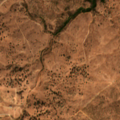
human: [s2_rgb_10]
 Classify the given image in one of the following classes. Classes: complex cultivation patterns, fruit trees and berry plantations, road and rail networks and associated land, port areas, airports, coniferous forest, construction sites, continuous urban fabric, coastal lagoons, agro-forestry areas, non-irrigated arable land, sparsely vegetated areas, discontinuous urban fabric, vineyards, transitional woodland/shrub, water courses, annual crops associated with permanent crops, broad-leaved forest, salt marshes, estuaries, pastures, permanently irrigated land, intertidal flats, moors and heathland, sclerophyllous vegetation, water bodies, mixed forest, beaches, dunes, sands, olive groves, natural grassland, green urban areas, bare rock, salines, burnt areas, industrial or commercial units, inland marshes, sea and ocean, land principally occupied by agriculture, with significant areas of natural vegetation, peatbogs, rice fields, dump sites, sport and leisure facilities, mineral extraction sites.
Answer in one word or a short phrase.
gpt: non-irrigated arable land, agro-forestry areas, transitional woodland/shrub